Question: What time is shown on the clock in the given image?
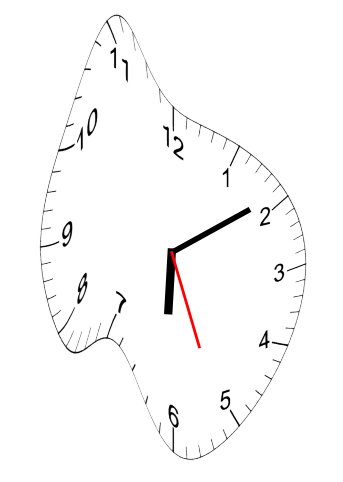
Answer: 06:09:26